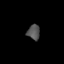
Tissue: skin
Cell type: Epithelial cells
Senescence score: 0.8409
Nuclear area (px): 186
Mean DAPI intensity: 82.484